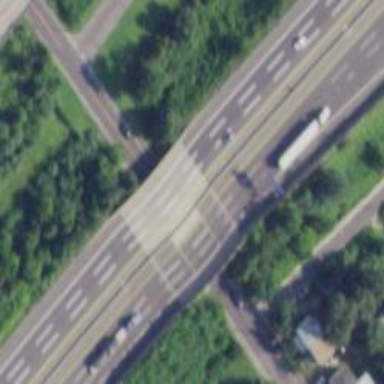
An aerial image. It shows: Bridge on urban freeway/expressway motorway.